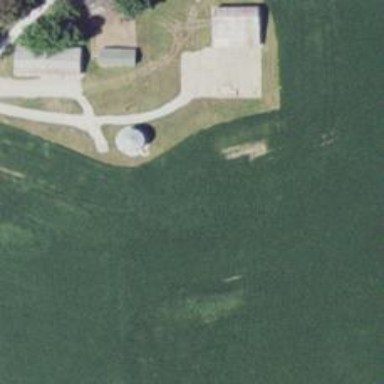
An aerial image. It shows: Silo.